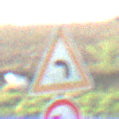
Verkehrszeichen: KurveLinks
Zusatzzeichen unten: UeberholverbotKraftfahrzeuge
Umgebung: Outdoor, Nature
Tageszeit: SunriseSunset
Wetter: Clear
Licht: Natural
Jahreszeit: NotSpecified
Kontrast: HighContrast